【题型】填空题　【知识点】平面几何　【难度】easy
已知：如图, 在 $\triangle ABC$ 中, $AD$ 是 $BC$ 上的高, 且 $BC = 5$, $AD = 3$, 矩形 $EFGH$ 的顶点 $F$、$G$ 在边 $BC$ 上, 顶点 $E$、$H$ 分别在边 $AB$ 和 $AC$ 上, 如果 $EH = 2EF$, 那么 $EH = $ \underline{\hspace{2cm}}。
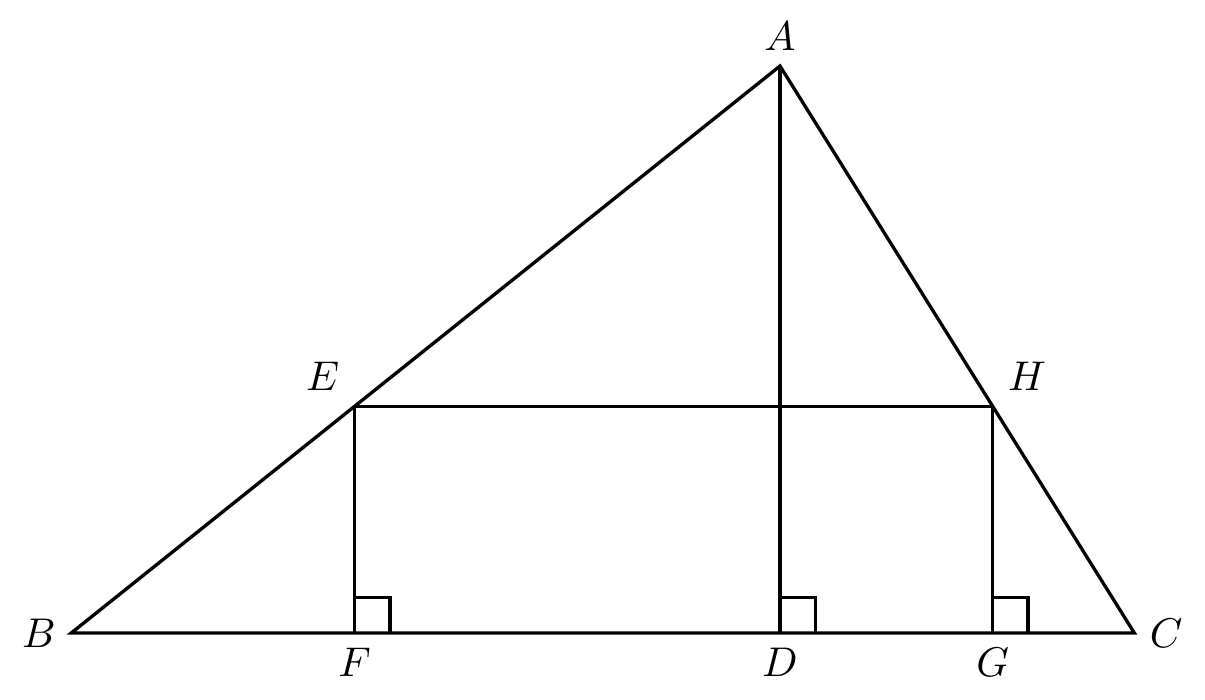
【解答】
解：设 $AD$ 与 $EH$ 交于点 $M$,

$\because$ 四边形 $EFGH$ 是矩形,

$\therefore$ $EH // BC$,

$\therefore$ $\triangle AEH \sim \triangle ABC$,

$\because$ $AM$ 和 $AD$ 分别是 $\triangle AEH$ 和 $\triangle ABC$ 的高,

$\therefore$ $AM : AD = EH : BC$, $DM = EF$,

$\therefore$ $AM = AD - DM = AD - EF = 3 - EF$,

$\because$ $EH = 2EF$,

代入可得：

$\frac{3 - EF}{3} = \frac{2EF}{5}$

解得

$EF = \frac{15}{11}$,

$\therefore$ $EH = 2 \times \frac{15}{11} = \frac{30}{11}$,

故答案为：$\frac{30}{11}$。
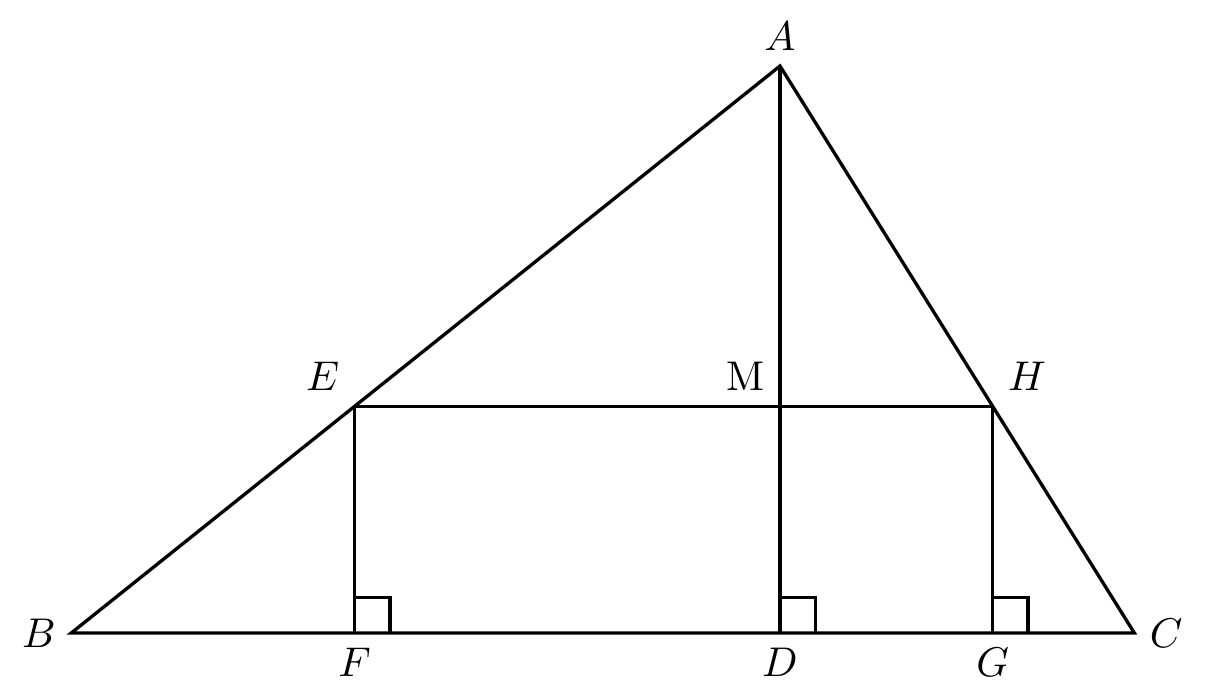